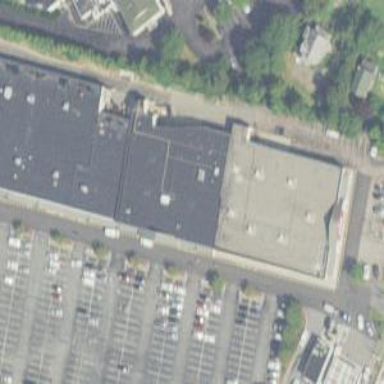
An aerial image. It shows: Supermarket.